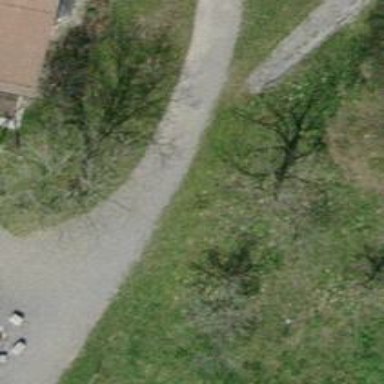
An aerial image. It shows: Compacted footway running alongside abandoned railway.